Interaction volume radius: 10 \u00c5
Interaction volume height: 25 \u00c5
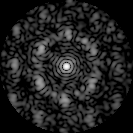
Disorder parameter: 0.6556